Question: I have just downloaded and manually install GraalVM on MacOS Catalina as said on <URL> :
download
unzip
'''
sudo mv graalvm-ce-java11-21.1.0 /Library/Java/JavaVirtualMachines
'''
'''
/usr/libexec/java_home -V
Matching Java Virtual Machines (3):
11.0.11, x86_64: "GraalVM CE 21.1.0" /Library/Java/JavaVirtualMachines/graalvm-ce-java11-21.1.0/Contents/Home
'''
configuer in '.zshenv' :
'''
export GRAALVM_HOME=/Library/Java/JavaVirtualMachines/graalvm-ce-java11-21.1.0/Contents/Home
export JAVA11_HOME=/Library/Java/JavaVirtualMachines/amazon-corretto-11.jdk/Contents/Home
export JAVA8_HOME=/Library/Java/JavaVirtualMachines/jdk1.8.0_281.jdk/Contents/Home
export JAVA_HOME=$JAVA11_HOME
export MAVEN_HOME=/opt/apache-maven-3.6.3
export PATH=$PATH:$GRAALVM_HOME/bin
export PATH=$PATH:$JAVA_HOME/bin:$MAVEN_HOME/bin
'''
'''
ls $GRAALVM_HOME/bin
gu javadoc jdeprscan jinfo jps jstat pack200 serialver
jar javap jdeps jjs jrunscript jstatd polyglot unpack200
jarsigner jcmd jfr jlink js jvisualvm rmic
java jconsole jhsdb jmap jshell keytool rmid
javac jdb jimage jmod jstack lli rmiregistry
'''
However when I try to run 'gu', 'javac' or anything from GRAALVM_HOME, I get MacOS warning
> "graalvm-ce-java11-21.1.0" is damaged and can't be opened

'sudo xattr -r -d com.apple.quarantine $GRAALVM_HOME' as suggested in <URL> notes does not help.
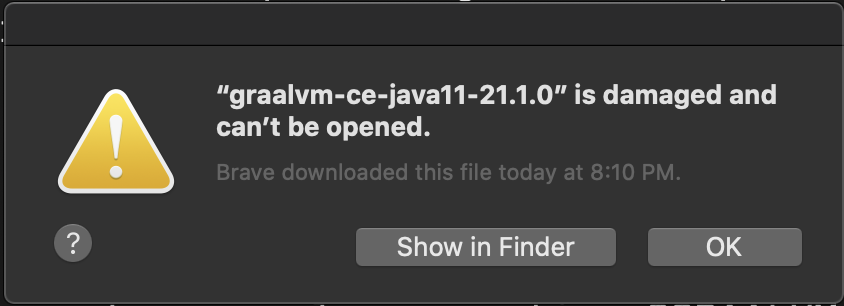
Answer: Solved with retrying using 'tar' and 'xattr' moving to '/Library/Java/JavaVirtualMachines/' :
'''
Downloads % tar -xzf graalvm-ce-java11-darwin-amd64-21.1.0.tar.gz
Downloads % sudo xattr -r -d com.apple.quarantine ./graalvm-ce-java11-21.1.0/*
'''